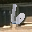
Label: 6